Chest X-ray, PA view. Patient: 53 years old, sex F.
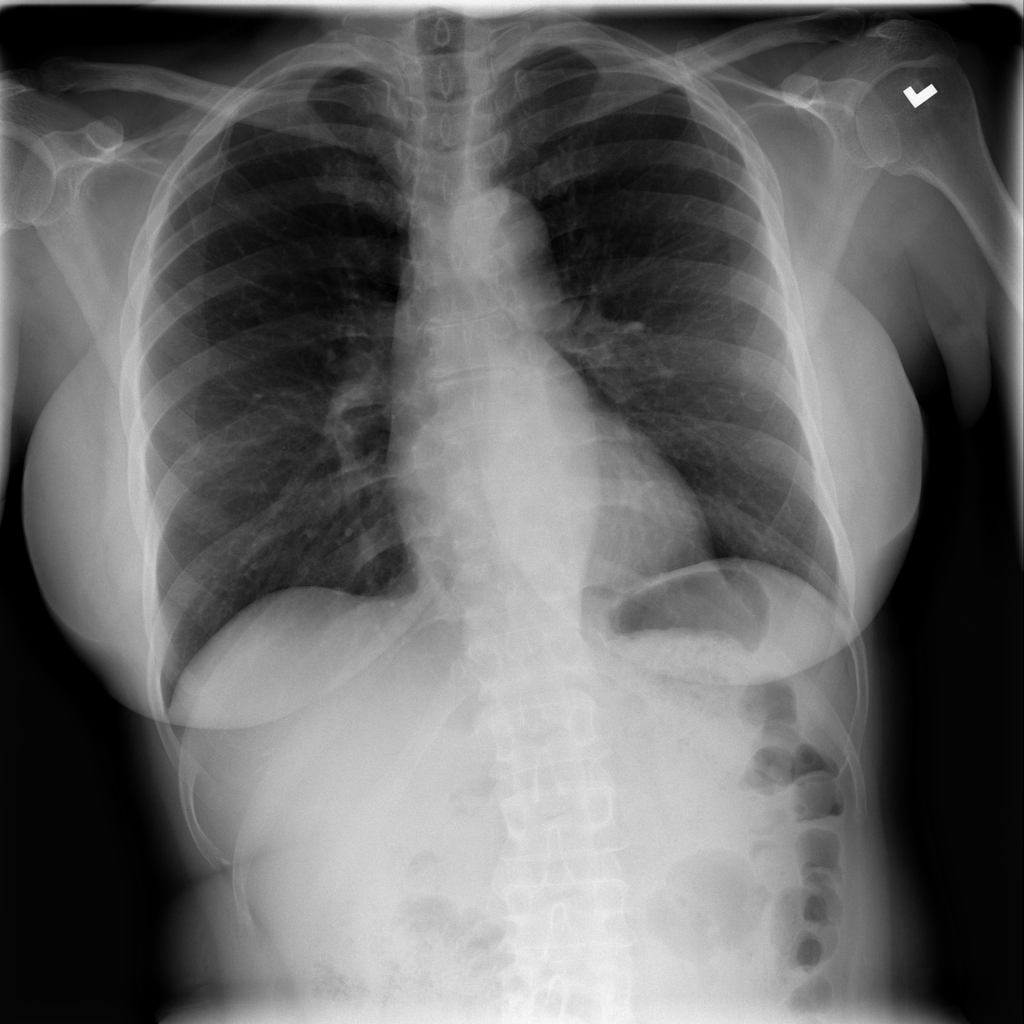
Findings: No Finding